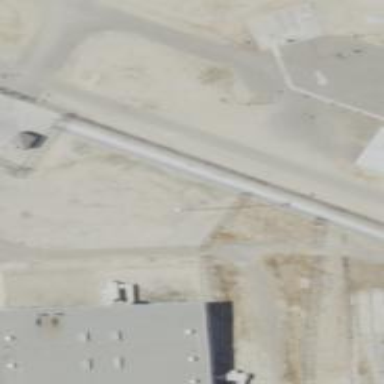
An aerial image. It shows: Mast structure.